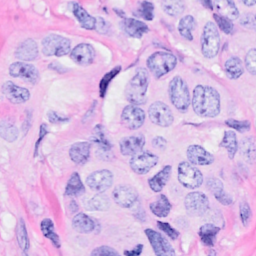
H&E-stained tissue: Breast